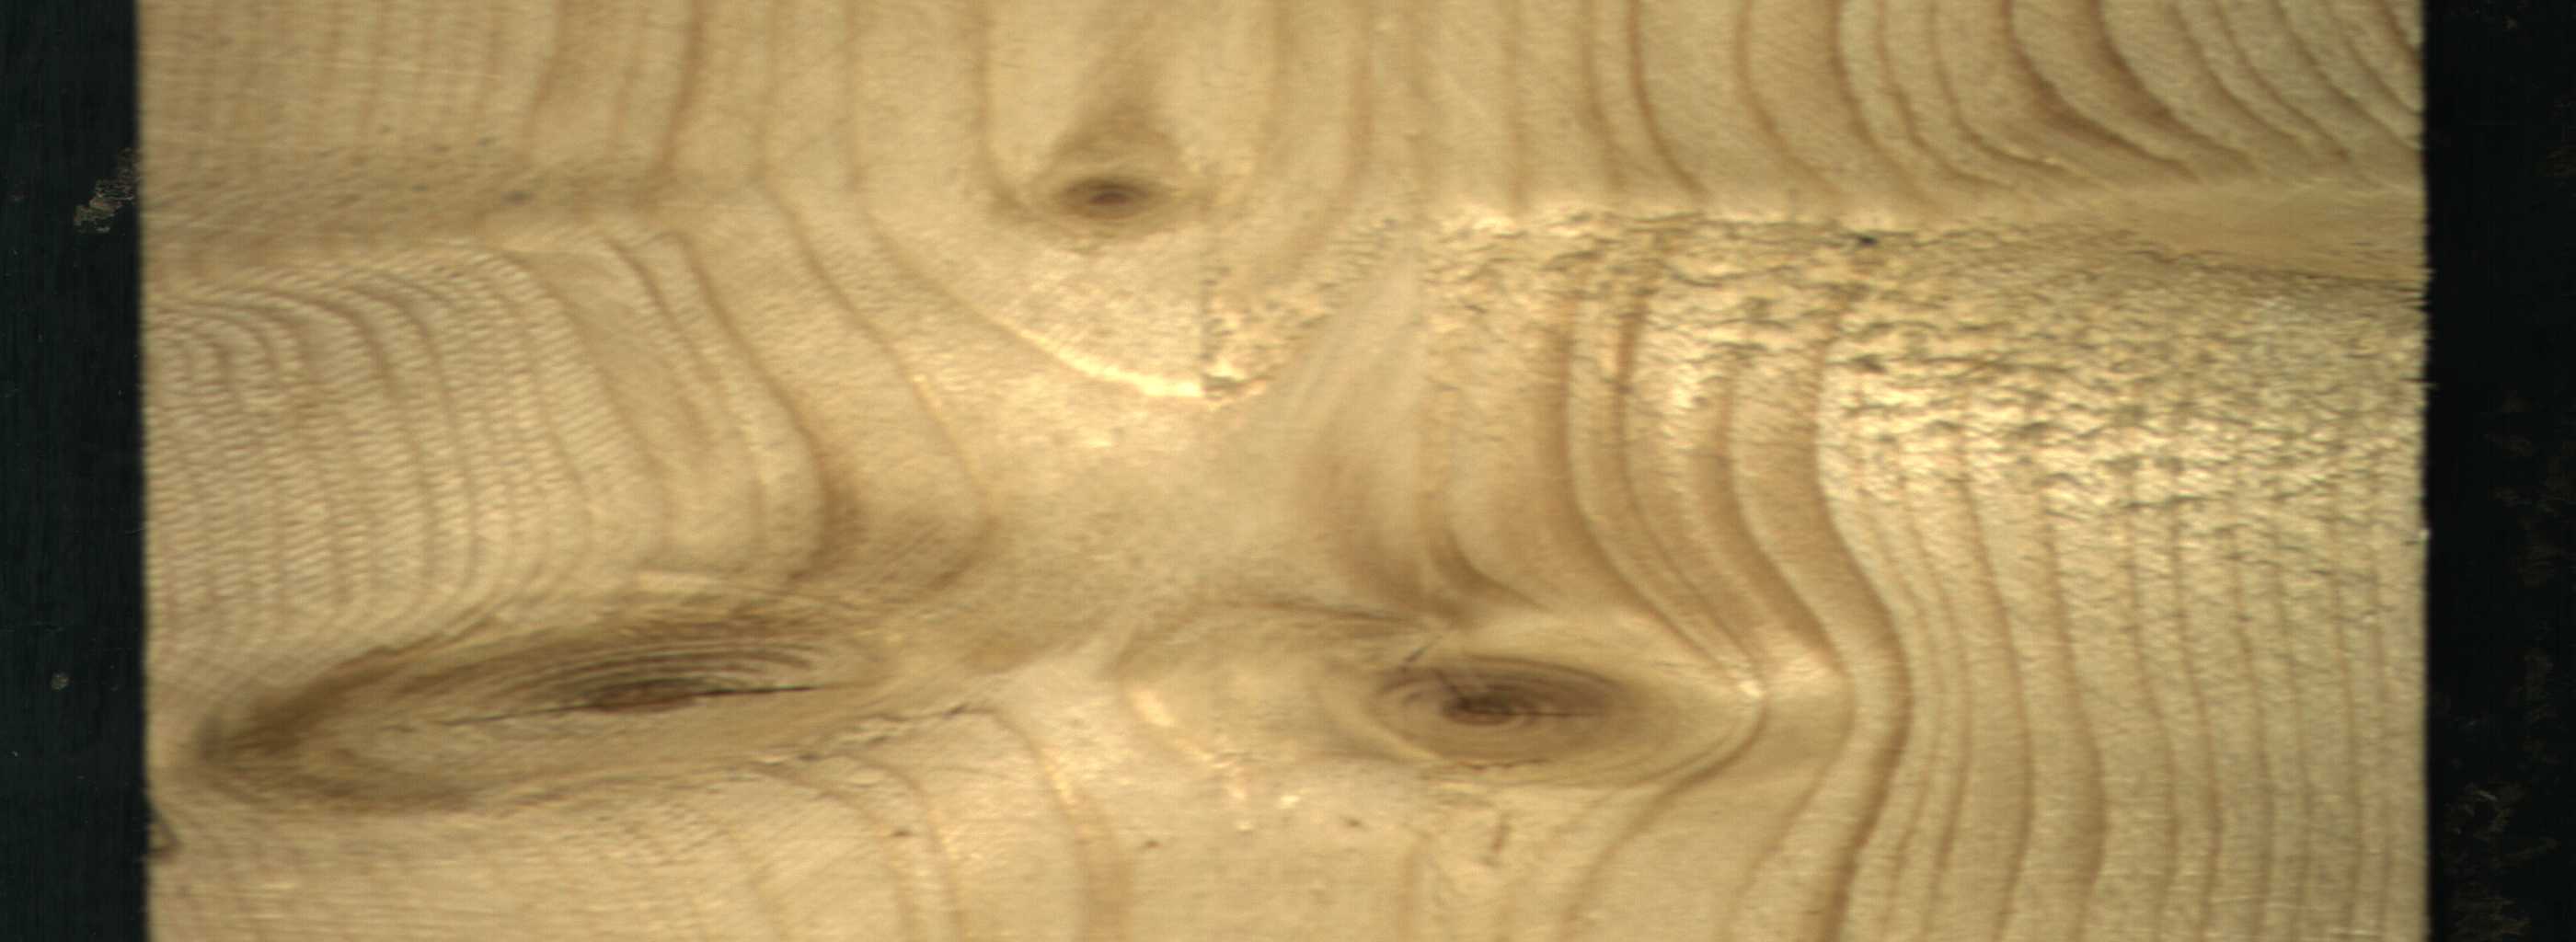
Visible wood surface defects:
knot_with_crack
Live_Knot
Live_Knot